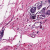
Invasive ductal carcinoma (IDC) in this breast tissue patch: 0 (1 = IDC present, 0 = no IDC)